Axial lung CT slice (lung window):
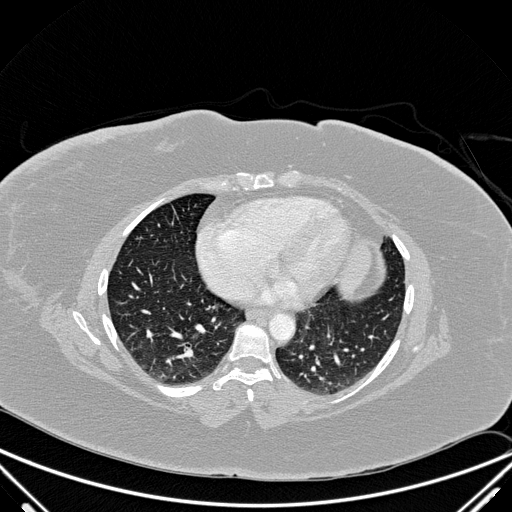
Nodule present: no